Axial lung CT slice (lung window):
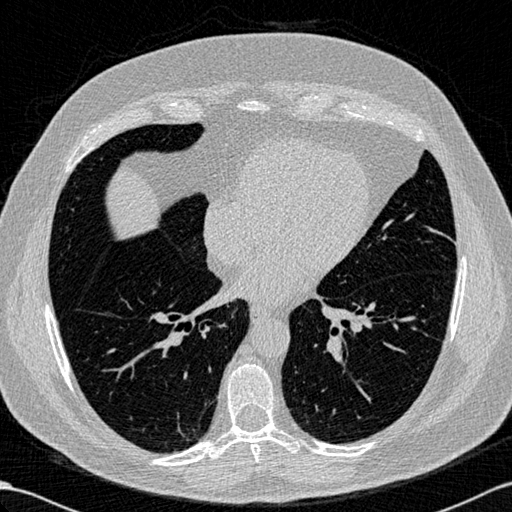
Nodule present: no